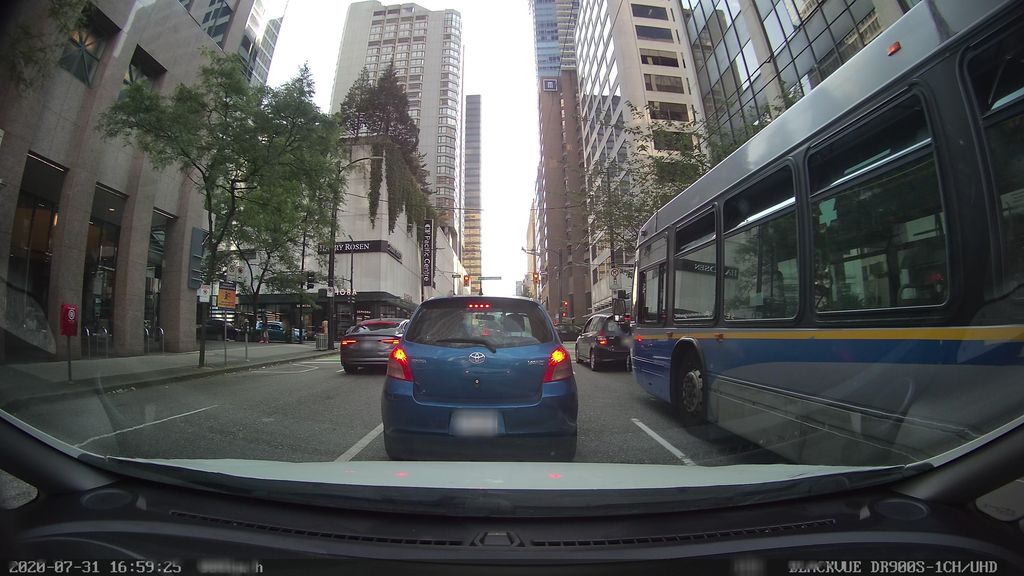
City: vancouver